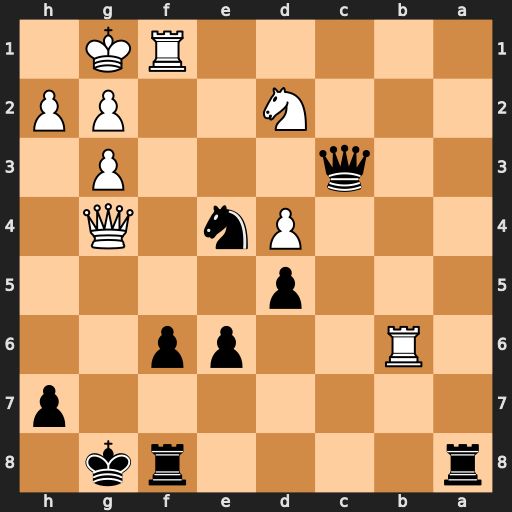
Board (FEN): r4rk1/7p/1R2pp2/3p4/3Pn1Q1/2q3P1/3N2PP/5RK1
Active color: b
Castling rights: -
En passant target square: -
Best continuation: Kh8 Nxe4 Qxd4+ Nf2 Qxb6